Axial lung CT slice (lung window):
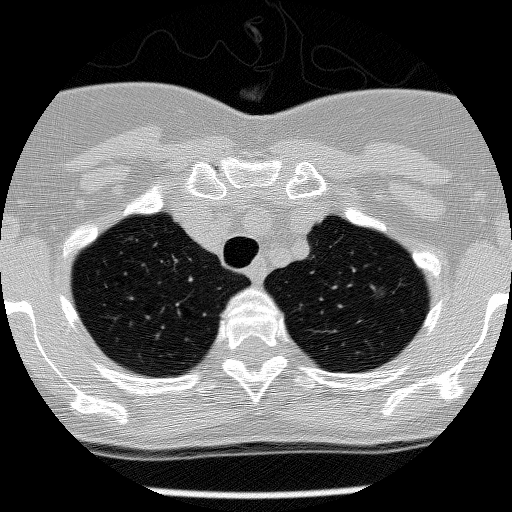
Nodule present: yes
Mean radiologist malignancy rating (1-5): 3